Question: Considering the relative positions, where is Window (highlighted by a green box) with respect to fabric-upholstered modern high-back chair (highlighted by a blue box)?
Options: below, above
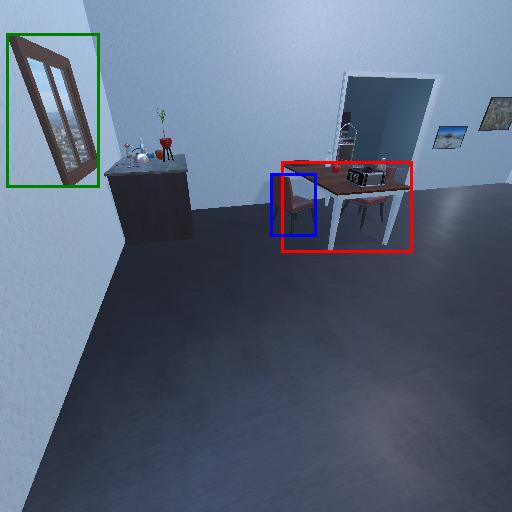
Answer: below